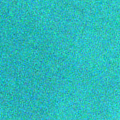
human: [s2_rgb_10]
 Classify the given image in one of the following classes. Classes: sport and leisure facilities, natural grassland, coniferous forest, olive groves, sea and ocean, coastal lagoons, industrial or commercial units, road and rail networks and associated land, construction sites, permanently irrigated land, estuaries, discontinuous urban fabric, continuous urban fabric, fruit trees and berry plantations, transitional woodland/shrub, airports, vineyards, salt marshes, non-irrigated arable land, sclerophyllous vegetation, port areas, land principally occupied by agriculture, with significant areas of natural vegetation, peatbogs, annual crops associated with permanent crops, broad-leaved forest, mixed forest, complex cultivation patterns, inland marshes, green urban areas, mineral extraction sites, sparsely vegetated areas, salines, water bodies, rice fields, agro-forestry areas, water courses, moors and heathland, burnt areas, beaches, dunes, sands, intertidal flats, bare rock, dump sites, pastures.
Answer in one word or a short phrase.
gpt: sea and ocean